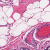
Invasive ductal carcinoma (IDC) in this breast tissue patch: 0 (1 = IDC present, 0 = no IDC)